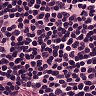
Metastatic tissue present: no